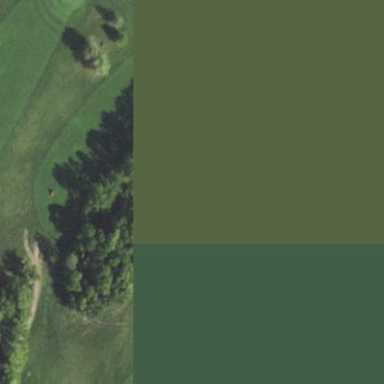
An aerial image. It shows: Golf rough area.